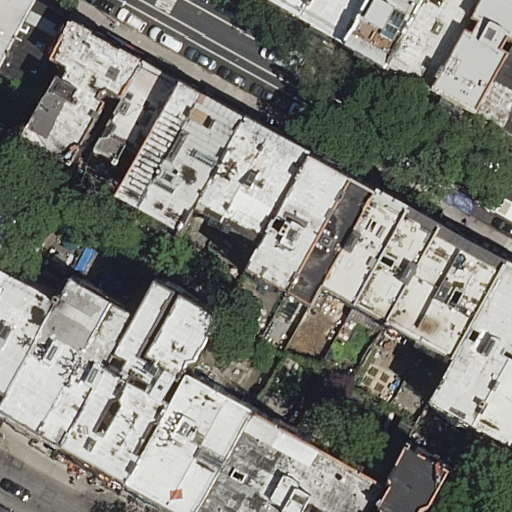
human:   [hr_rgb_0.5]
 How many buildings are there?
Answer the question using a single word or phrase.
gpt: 28

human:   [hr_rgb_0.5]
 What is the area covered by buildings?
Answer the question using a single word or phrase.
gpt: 5384m2

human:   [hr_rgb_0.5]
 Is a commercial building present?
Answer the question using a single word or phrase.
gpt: no

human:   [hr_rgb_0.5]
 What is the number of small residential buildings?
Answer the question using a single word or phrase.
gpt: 7

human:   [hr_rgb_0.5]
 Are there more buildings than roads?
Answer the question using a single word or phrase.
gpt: yes

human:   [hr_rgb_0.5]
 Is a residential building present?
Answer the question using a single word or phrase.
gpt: yes

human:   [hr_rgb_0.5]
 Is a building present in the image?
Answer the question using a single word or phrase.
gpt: yes

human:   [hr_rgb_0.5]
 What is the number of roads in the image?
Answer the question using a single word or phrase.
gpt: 2

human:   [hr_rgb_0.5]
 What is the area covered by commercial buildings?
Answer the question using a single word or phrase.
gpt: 0m2

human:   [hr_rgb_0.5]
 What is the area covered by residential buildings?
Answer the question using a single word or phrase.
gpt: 5384m2

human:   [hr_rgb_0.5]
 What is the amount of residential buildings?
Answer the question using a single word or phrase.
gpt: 28

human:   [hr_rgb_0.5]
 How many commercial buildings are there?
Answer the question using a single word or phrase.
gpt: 0

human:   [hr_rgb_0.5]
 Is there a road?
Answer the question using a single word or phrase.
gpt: yes

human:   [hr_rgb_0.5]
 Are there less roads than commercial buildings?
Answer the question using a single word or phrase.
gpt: no

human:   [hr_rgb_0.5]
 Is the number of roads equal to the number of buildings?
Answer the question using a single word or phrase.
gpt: no

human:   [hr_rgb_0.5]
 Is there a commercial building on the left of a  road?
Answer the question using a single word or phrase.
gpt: no

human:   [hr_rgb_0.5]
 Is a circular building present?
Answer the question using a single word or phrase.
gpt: no

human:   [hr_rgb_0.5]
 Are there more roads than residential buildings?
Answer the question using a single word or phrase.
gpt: no

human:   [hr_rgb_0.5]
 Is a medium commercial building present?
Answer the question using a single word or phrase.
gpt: no

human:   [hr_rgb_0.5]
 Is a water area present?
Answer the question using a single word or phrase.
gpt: no

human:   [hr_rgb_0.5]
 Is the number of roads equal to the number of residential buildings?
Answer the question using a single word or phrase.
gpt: no

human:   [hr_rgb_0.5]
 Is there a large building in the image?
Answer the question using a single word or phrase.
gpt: yes

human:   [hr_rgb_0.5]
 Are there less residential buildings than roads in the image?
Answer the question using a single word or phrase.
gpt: no

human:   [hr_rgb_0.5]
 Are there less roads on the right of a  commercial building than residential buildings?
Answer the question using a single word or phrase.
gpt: yes

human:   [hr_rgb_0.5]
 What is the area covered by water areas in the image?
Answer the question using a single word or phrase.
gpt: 0m2

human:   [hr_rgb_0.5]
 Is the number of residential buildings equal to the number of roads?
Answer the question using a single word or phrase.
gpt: no

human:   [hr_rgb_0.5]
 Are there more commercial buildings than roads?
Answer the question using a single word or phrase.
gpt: no

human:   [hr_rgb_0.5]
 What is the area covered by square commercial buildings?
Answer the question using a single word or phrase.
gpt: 0m2

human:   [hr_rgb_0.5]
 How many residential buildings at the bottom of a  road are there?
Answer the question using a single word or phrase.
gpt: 17

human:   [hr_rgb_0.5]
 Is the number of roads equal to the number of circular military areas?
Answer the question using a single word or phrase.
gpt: no

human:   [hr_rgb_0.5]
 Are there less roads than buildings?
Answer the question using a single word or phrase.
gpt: yes

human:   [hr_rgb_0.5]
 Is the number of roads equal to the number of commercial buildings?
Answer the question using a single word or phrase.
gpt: no

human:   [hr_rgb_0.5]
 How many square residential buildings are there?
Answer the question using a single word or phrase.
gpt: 0

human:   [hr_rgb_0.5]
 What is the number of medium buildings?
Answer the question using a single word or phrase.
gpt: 20

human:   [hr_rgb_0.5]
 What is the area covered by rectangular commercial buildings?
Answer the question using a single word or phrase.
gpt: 0m2

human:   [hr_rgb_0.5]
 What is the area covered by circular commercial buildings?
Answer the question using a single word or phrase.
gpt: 0m2

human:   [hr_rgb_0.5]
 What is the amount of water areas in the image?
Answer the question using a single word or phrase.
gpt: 0

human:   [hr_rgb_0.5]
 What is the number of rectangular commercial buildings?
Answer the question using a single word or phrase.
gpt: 0

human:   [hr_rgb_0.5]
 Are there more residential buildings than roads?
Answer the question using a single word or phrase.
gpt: yes

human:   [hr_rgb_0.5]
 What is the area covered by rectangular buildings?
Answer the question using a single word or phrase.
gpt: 3419m2

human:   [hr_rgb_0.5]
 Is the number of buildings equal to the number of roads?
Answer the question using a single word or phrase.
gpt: no

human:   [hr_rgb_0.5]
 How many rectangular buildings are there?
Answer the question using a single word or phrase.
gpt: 21

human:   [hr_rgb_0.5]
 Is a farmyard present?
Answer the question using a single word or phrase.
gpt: no

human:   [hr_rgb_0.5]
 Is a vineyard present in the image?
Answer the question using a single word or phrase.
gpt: no

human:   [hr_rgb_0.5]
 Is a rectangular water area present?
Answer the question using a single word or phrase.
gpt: no

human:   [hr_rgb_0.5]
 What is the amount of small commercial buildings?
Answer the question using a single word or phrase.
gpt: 0

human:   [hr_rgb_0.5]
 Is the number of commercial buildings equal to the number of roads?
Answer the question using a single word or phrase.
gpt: no

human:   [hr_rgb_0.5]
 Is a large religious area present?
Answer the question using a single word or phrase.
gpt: no

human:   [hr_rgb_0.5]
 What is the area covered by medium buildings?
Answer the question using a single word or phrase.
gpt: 4617m2

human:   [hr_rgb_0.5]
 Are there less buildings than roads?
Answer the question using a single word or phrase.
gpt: no

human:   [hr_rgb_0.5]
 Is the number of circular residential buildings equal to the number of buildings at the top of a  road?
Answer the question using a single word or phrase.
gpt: no

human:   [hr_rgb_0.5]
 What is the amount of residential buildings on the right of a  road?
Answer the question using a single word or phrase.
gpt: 22

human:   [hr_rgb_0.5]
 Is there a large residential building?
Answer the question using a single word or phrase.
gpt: yes

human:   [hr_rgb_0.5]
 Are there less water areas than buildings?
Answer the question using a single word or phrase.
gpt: yes

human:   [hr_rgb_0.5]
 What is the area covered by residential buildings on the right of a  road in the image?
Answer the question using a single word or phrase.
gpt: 4503m2

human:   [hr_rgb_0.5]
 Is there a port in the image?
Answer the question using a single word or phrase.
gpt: no

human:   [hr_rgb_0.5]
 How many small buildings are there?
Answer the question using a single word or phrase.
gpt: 7

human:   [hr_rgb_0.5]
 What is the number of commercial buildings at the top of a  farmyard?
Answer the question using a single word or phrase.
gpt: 0

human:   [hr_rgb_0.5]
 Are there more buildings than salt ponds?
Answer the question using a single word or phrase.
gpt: yes

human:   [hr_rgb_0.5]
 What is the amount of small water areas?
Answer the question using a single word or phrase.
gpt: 0

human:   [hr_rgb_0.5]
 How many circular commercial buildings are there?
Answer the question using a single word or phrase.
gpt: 0

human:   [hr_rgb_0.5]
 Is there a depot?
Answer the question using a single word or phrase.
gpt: no

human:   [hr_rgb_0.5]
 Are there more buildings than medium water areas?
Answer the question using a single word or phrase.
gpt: yes

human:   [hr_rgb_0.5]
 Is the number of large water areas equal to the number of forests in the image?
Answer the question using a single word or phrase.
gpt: yes